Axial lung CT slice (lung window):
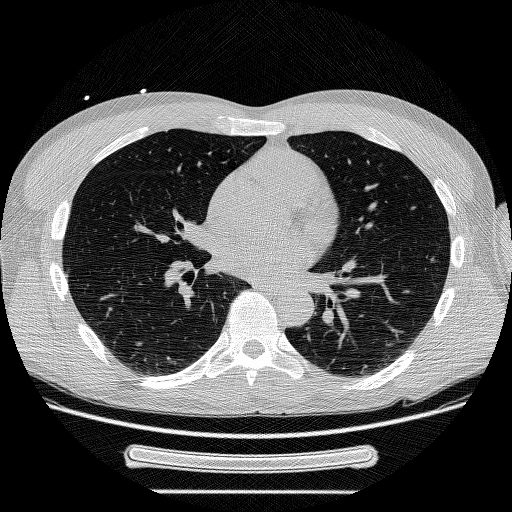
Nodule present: no